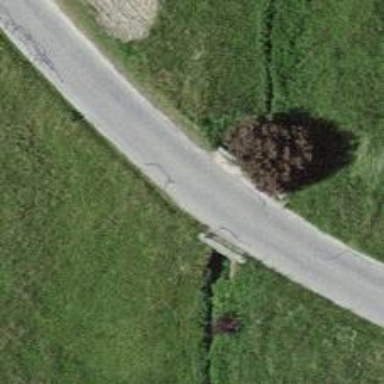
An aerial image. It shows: Paved driveway bridge with grade1 tracktype.